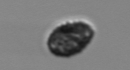
Label: Pseudochattonella_farcimen